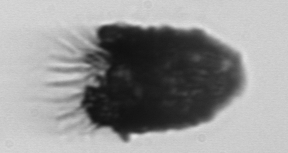
Label: Stenosemella_pacifica